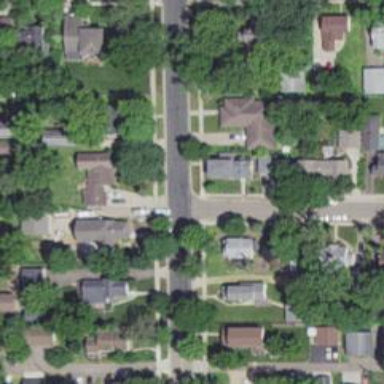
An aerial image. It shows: Residential road with asphalt surface and separate sidewalk.